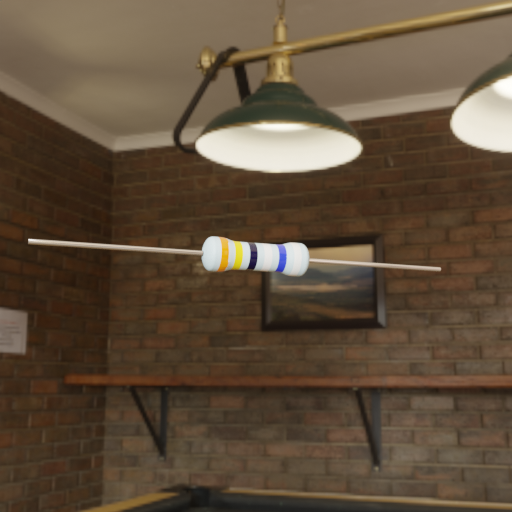
Resistor colour bands (in order): orange, yellow, black, white, blue, white